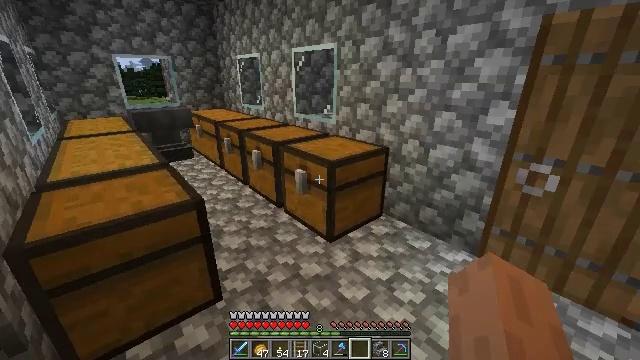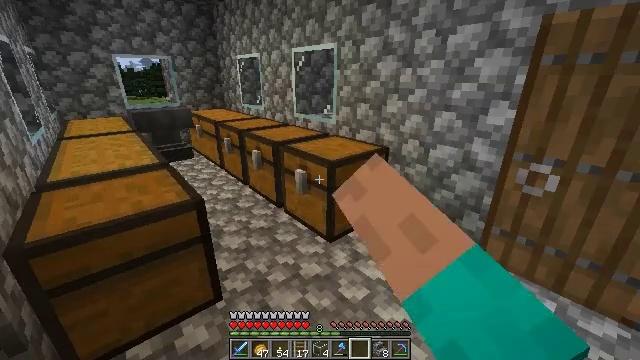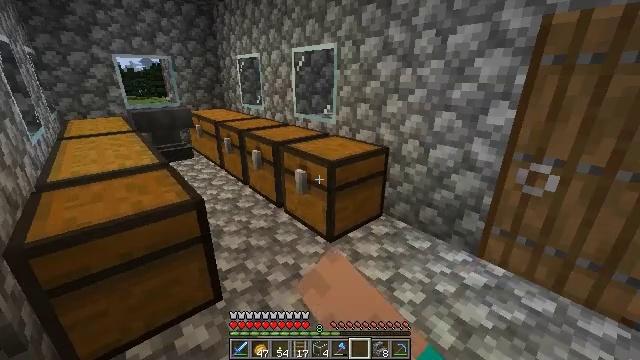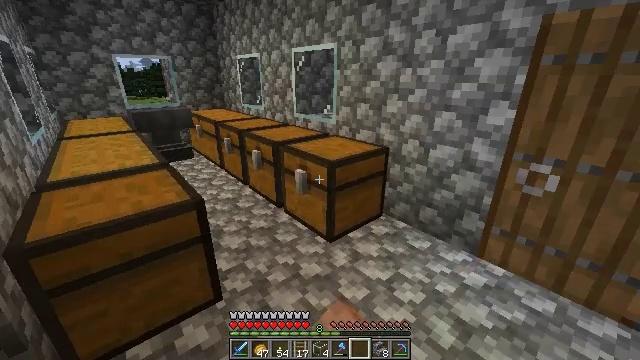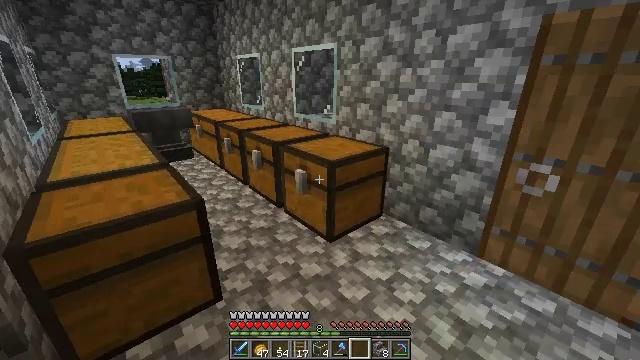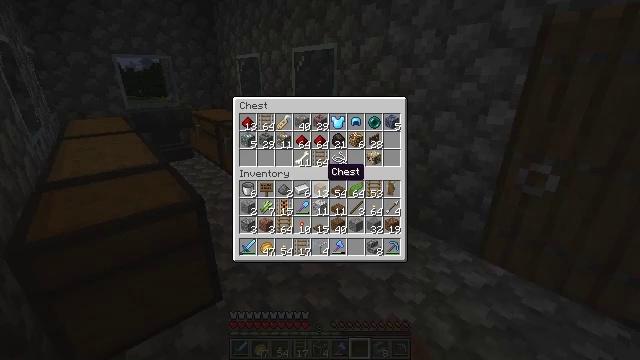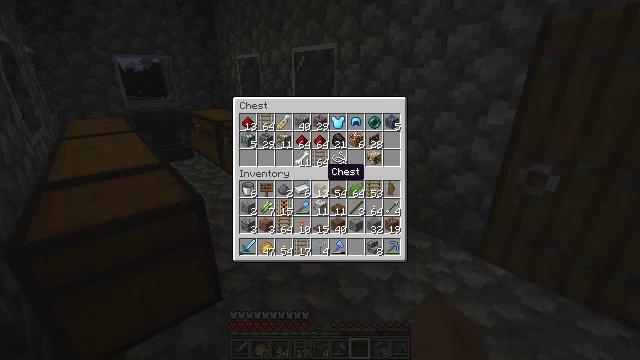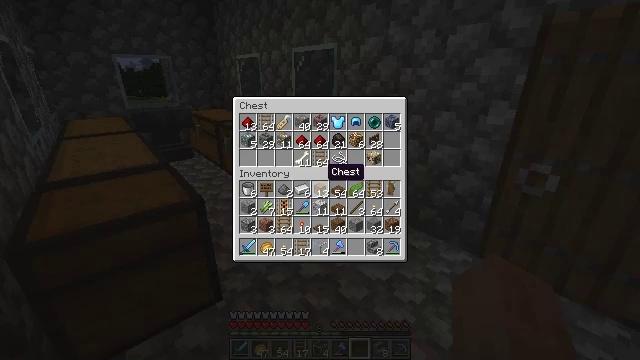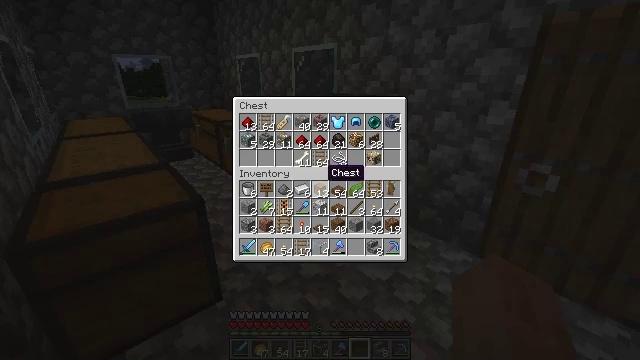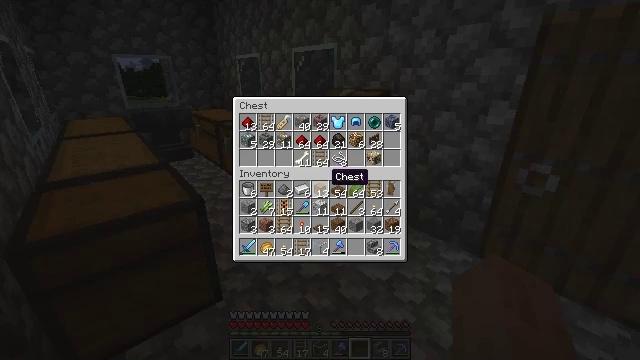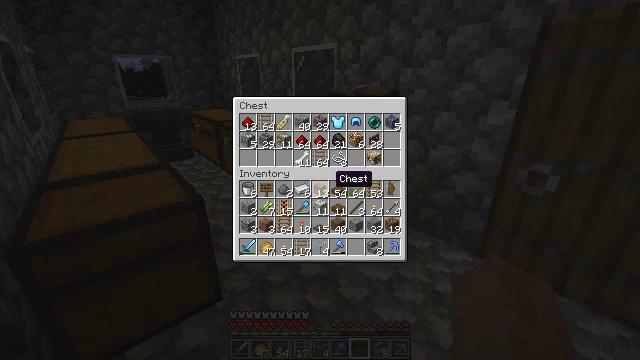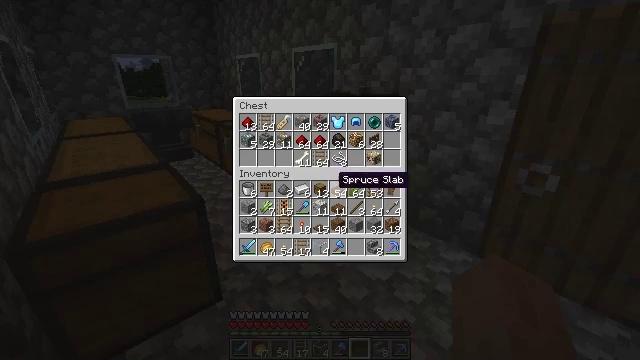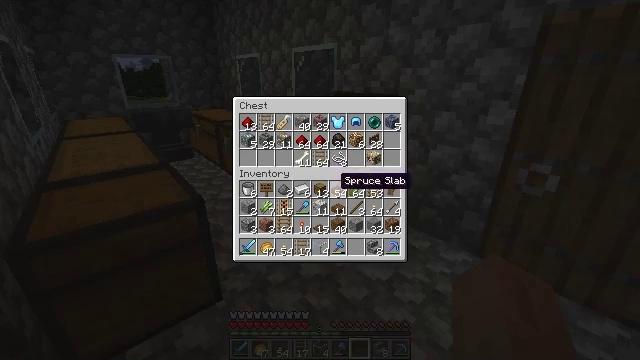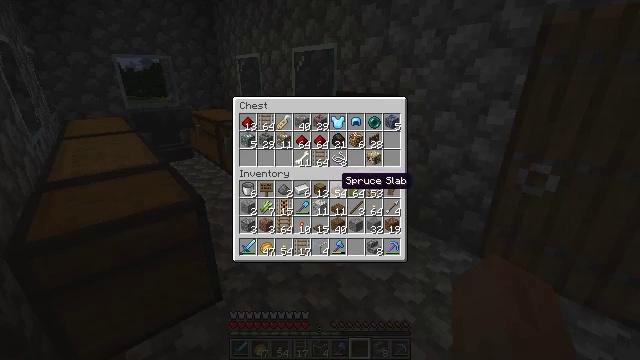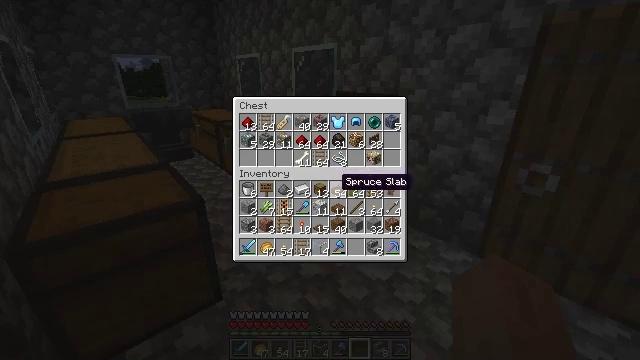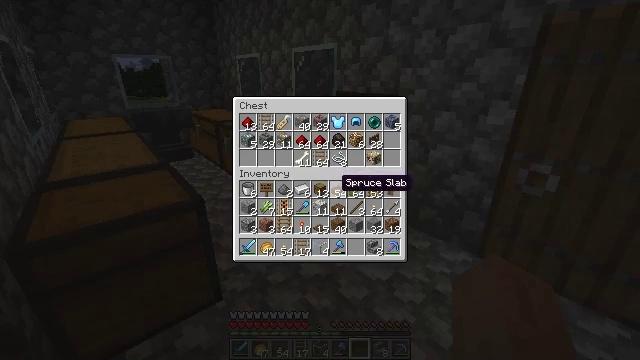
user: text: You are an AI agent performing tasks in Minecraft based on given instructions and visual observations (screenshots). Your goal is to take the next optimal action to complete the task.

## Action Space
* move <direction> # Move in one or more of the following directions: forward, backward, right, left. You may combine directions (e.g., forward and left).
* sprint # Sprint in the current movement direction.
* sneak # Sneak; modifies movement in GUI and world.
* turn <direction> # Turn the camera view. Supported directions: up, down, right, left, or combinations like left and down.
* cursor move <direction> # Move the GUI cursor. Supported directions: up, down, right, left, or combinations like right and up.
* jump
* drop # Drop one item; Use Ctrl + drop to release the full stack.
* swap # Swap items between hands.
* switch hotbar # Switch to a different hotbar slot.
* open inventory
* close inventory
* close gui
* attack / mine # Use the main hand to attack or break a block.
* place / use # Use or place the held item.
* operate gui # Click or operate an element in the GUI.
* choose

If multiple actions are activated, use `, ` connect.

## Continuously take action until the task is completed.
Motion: motion action
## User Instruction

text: Drop a spruce sign.
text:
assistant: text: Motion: use / place
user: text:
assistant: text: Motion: use / place
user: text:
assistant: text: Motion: use / place
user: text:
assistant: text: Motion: no_op
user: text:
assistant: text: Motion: open gui
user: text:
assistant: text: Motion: no_op
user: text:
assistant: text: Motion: no_op
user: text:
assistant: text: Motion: no_op
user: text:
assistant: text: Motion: no_op
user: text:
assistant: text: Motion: no_op
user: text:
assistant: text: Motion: sneak
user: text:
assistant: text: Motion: sneak
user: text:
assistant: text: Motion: sneak
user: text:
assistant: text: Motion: sneak
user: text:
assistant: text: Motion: sneak
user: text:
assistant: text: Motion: sneak
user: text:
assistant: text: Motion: sneak
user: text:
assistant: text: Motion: sneak
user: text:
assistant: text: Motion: sneak
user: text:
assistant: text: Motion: sneak
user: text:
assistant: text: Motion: sneak
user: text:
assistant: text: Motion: sneak
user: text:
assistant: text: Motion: sneak
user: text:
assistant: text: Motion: sneak
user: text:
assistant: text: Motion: sneak
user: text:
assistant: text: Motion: cursor move left and down
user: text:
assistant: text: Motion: turn left, close gui
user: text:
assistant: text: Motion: turn left
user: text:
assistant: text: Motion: no_op
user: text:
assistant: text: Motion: no_op